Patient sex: M
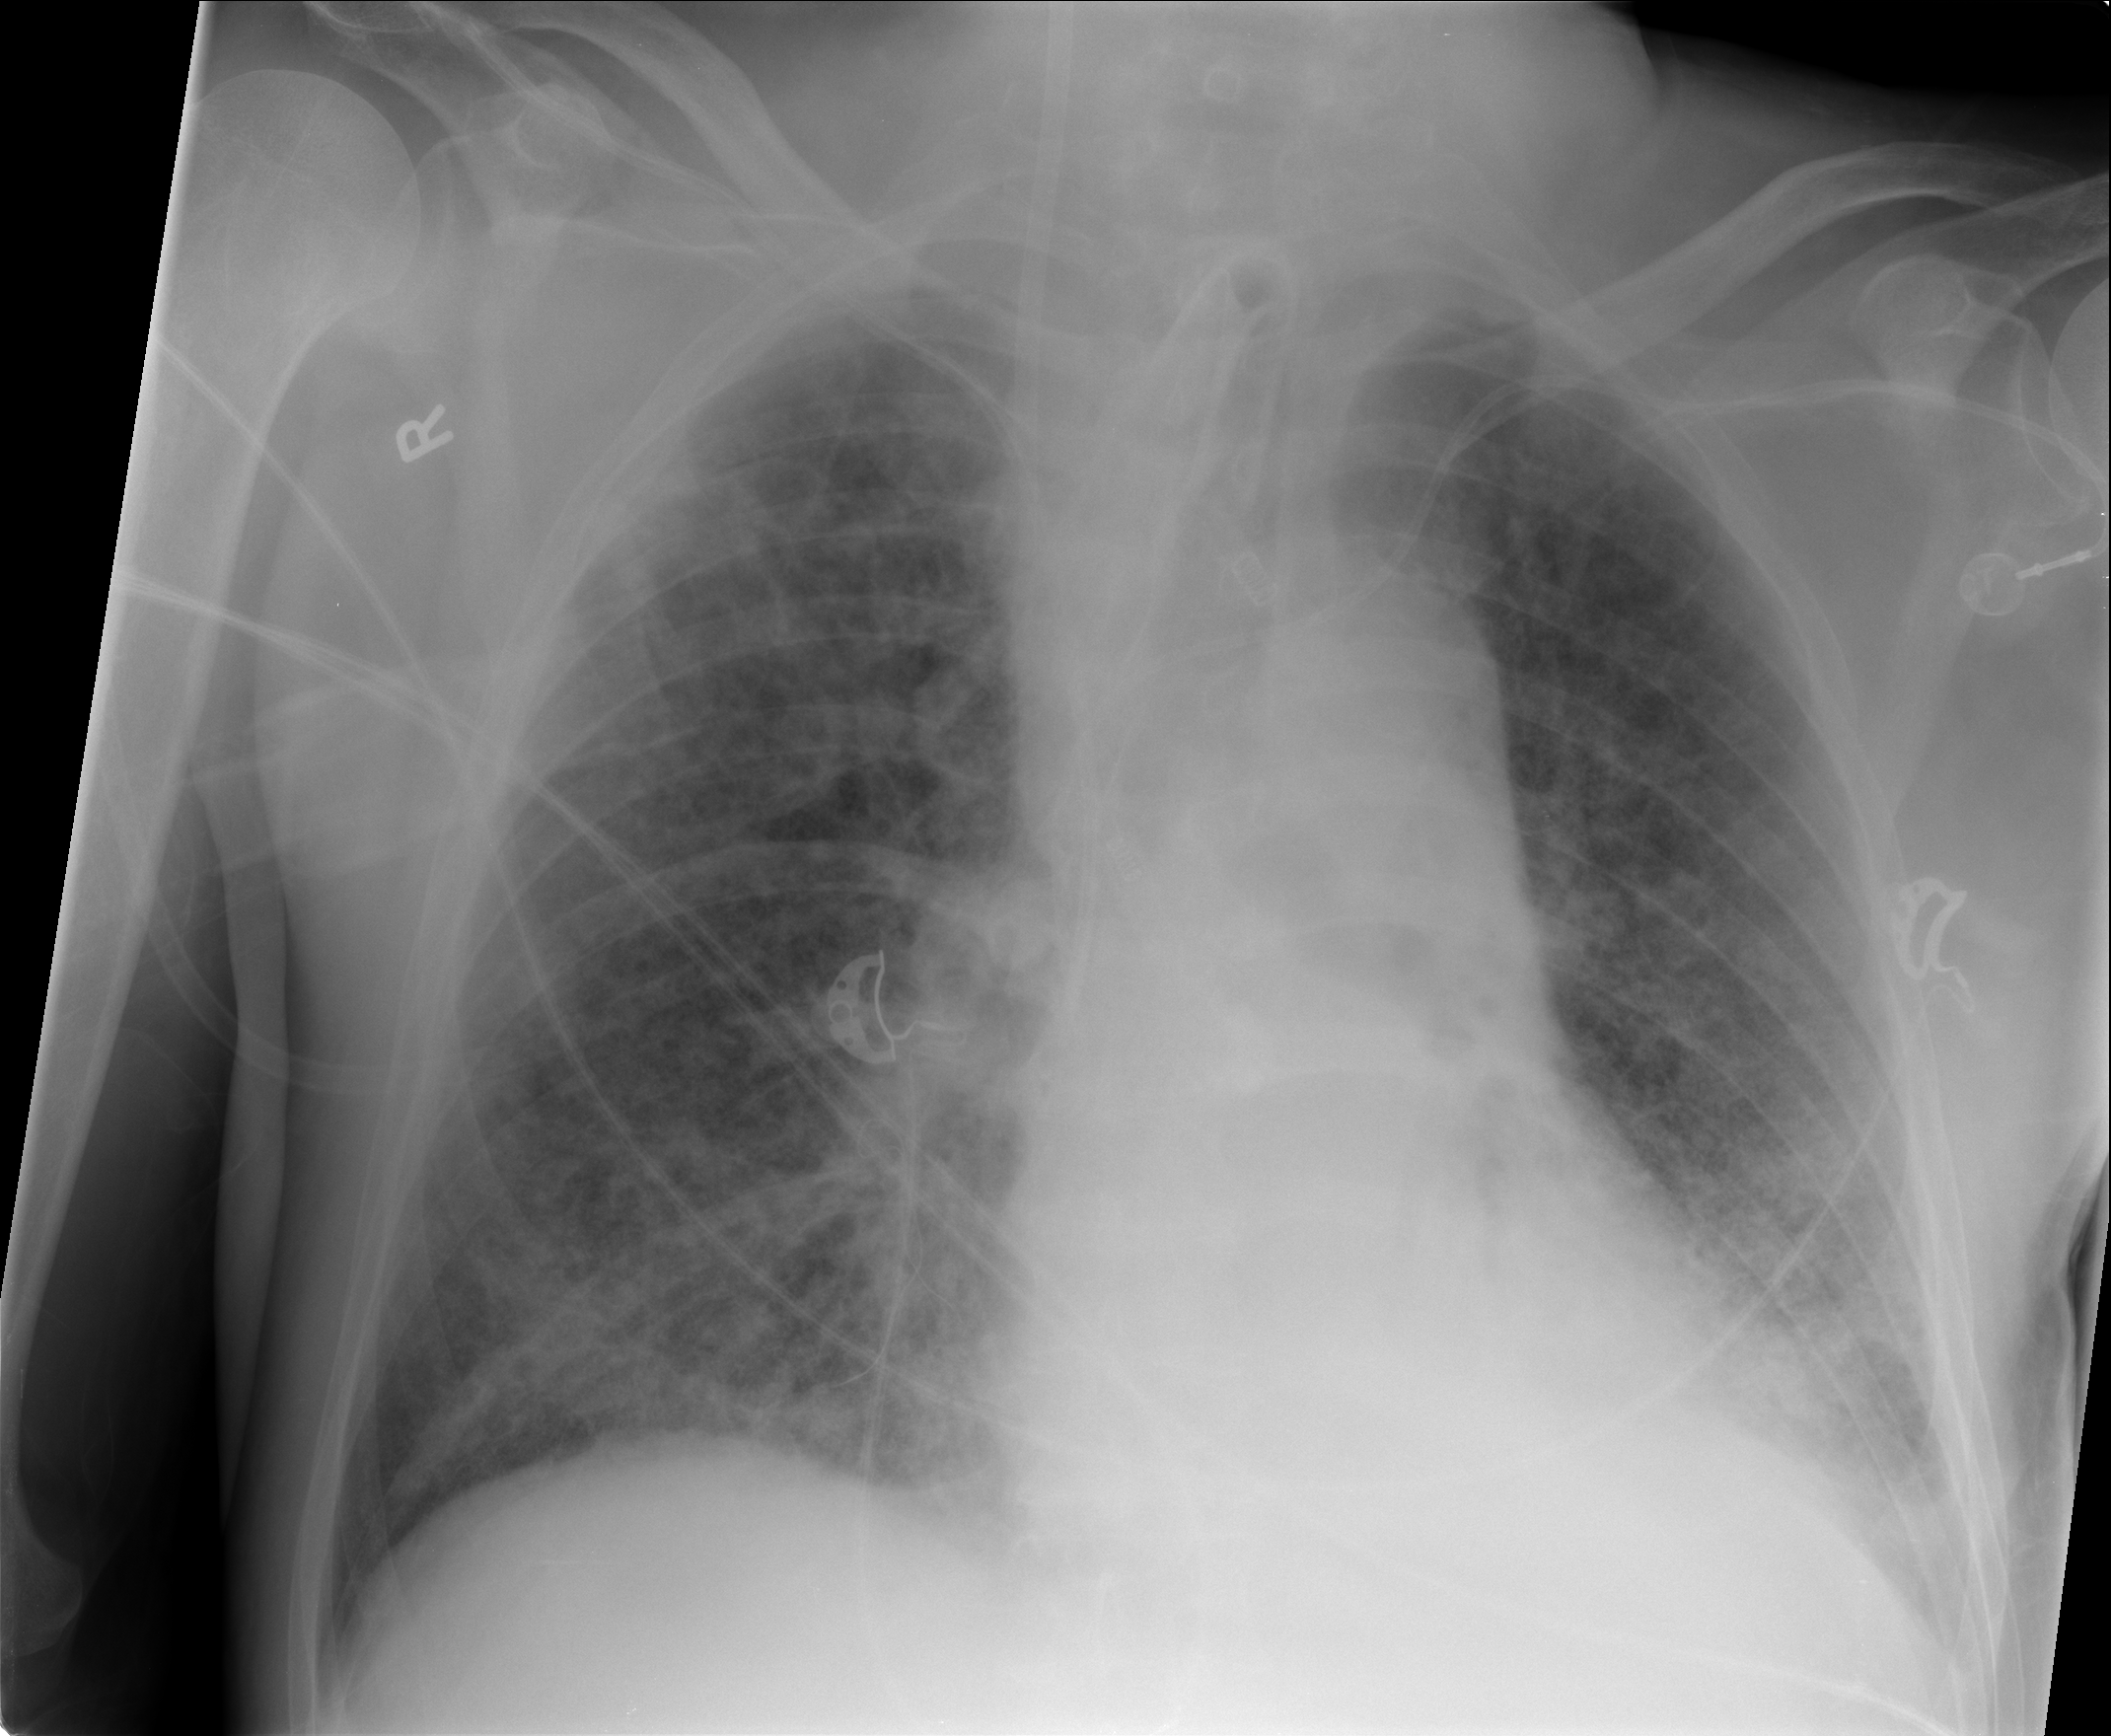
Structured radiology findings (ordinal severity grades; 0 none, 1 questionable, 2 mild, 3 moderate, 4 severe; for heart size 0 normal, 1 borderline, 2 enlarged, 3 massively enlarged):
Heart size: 0
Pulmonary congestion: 0
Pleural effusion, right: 0
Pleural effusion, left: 0
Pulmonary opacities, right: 3
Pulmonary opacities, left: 3
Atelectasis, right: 0
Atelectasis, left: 0